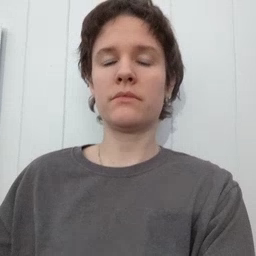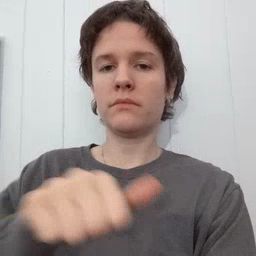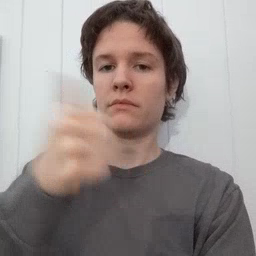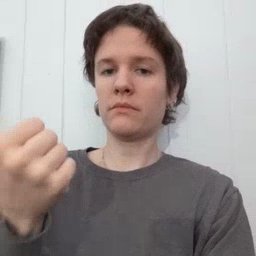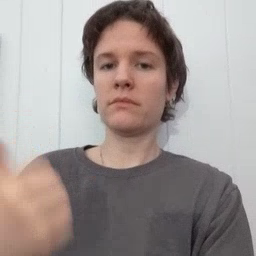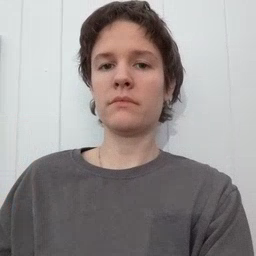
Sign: another